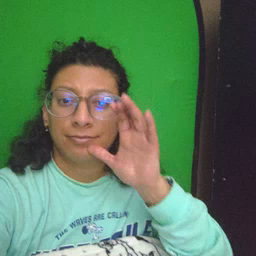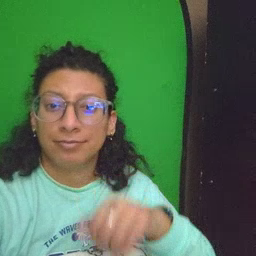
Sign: awake